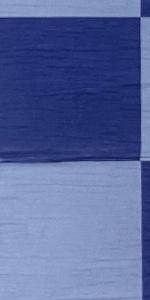
Label: Empty